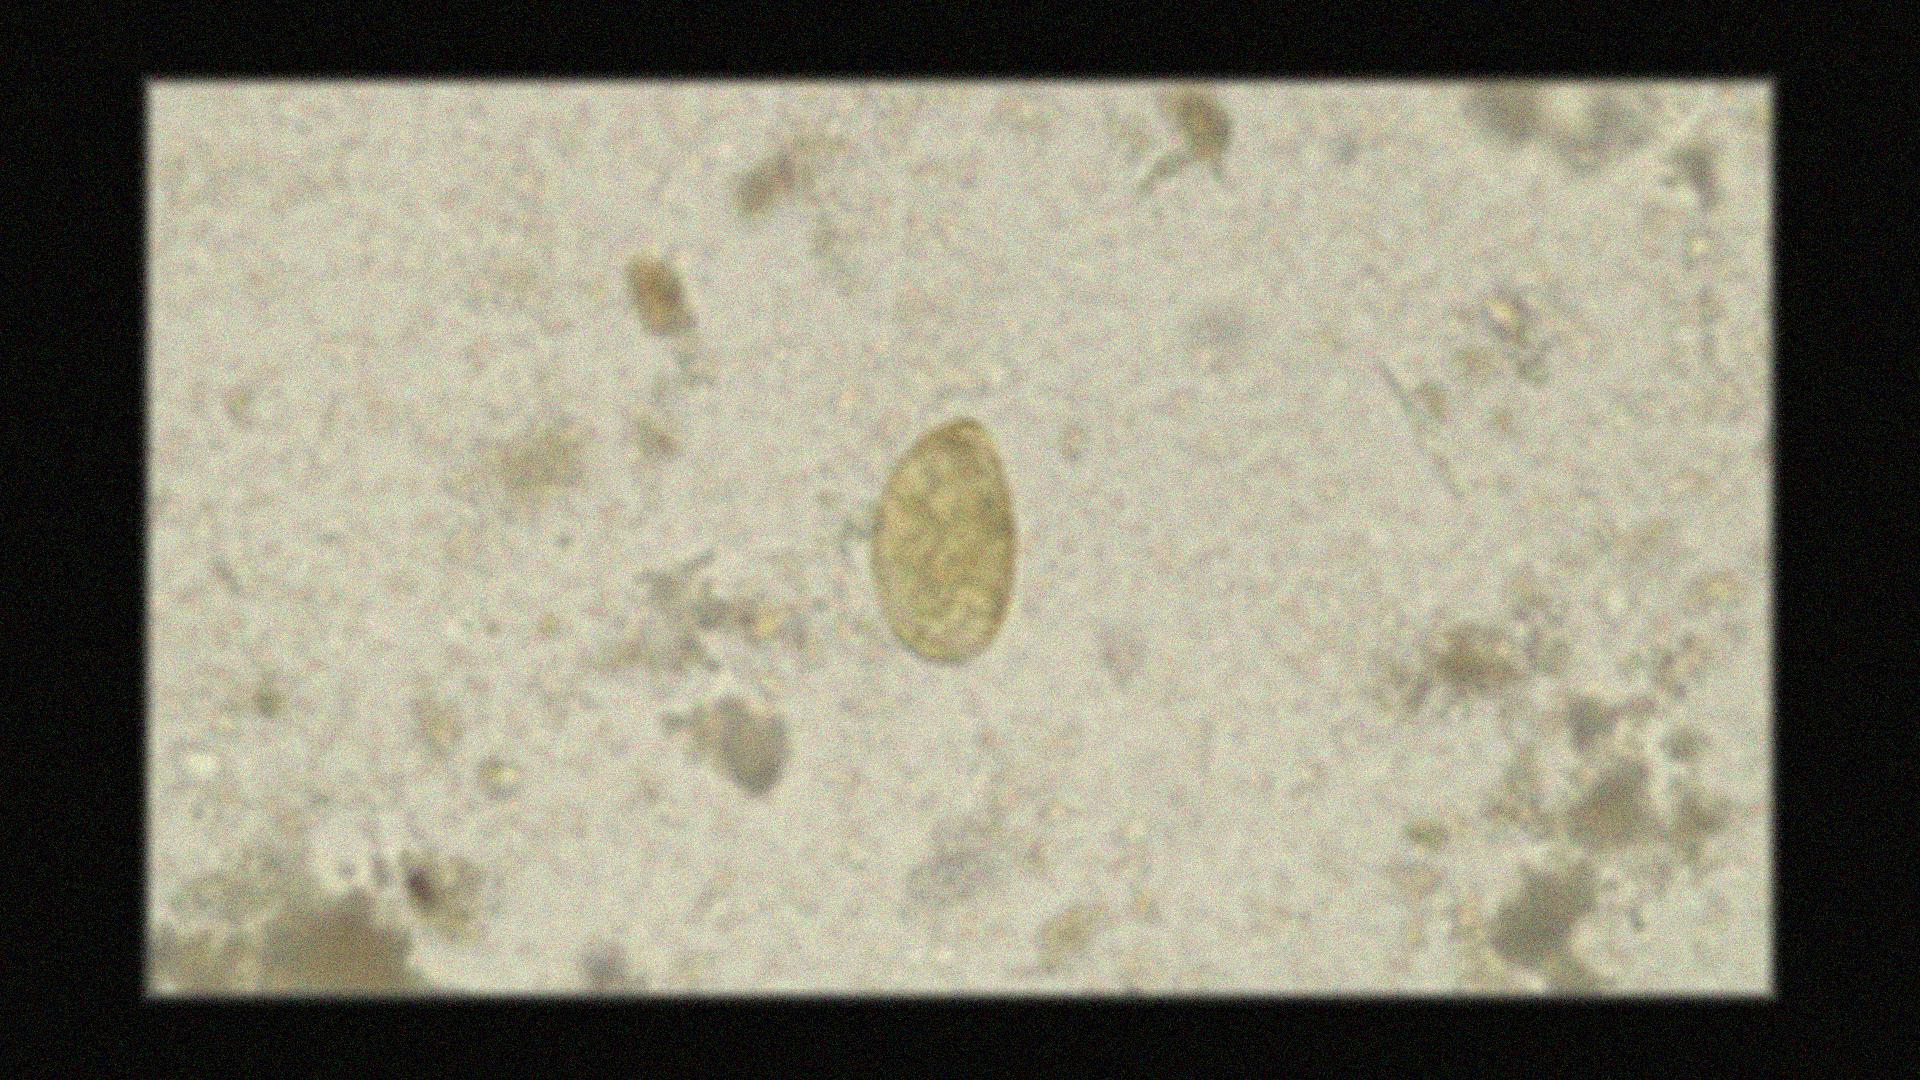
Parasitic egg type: Paragonimus spp